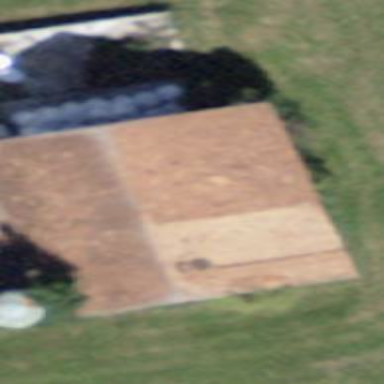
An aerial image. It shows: Barn.